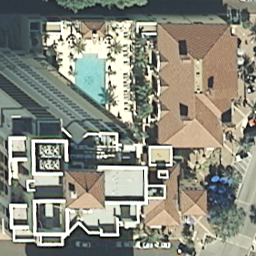
Label: buildings